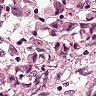
Metastatic tissue present: yes